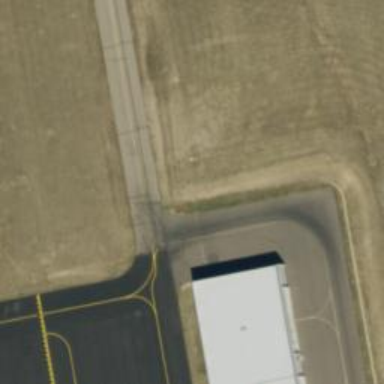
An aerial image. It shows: View of taxiway at the airport.